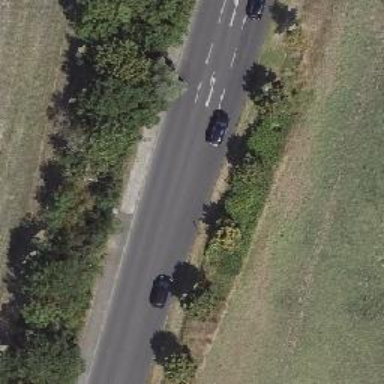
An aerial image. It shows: Avenue lined with deciduous broadleaved trees.